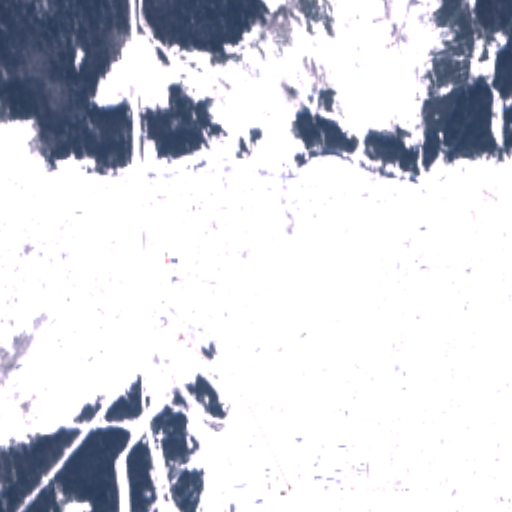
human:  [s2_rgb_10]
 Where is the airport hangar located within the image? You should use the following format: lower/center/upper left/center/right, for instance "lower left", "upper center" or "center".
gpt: The airport hangar is located in the center left of the image.
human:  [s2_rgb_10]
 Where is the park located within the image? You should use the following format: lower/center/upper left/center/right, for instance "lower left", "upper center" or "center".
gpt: The park is located in the center left of the image.
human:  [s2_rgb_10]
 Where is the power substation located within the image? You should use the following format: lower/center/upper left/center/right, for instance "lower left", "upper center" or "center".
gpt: The power substation is located in the lower left of the image.
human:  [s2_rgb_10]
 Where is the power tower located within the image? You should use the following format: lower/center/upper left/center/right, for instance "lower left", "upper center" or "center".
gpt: The power tower is located in the lower left of the image.
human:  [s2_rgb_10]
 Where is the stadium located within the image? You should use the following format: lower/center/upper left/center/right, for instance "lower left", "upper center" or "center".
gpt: The stadium is located in the center left of the image.
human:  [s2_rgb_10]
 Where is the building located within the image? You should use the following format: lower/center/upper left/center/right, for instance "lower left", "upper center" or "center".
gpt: There is no building in the image.